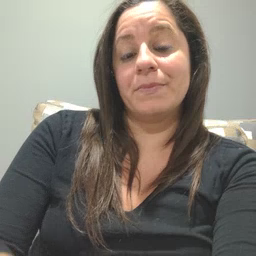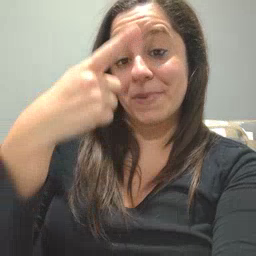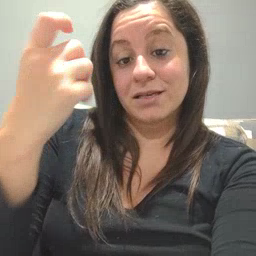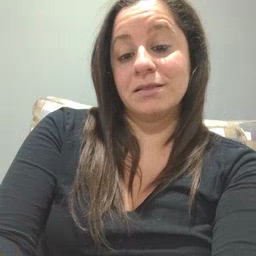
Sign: because